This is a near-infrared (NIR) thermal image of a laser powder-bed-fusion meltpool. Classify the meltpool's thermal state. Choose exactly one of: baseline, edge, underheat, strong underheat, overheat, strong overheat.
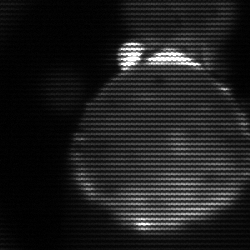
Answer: edge